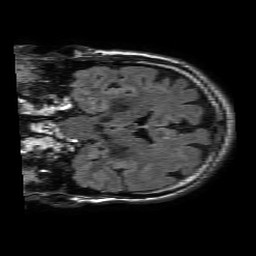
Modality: FLAIR
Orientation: coronal
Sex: male
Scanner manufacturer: philips
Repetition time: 11 s
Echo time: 0.125 s